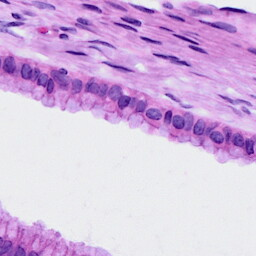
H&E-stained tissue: Cervix